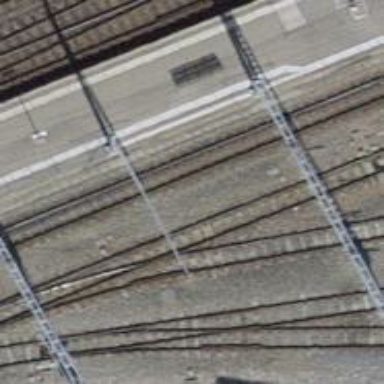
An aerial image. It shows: Narrow-gauge railway with 1 track. The tracks are electrified with contact line.